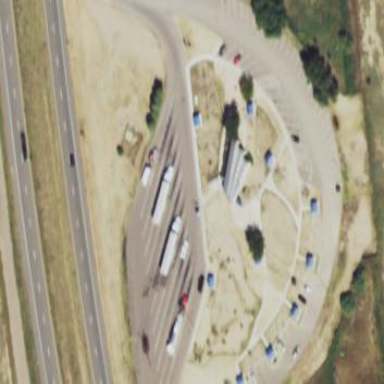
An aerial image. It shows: Rest area along the road.